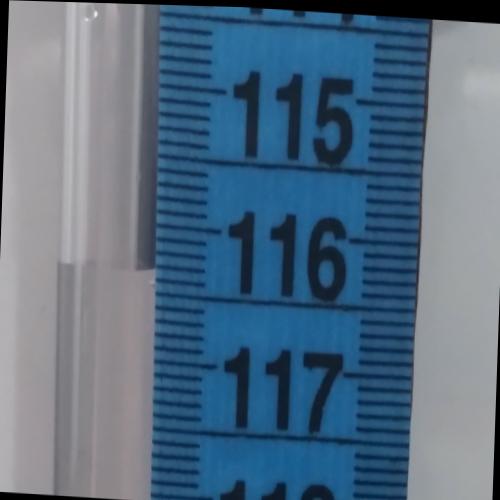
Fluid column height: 116.3 cm